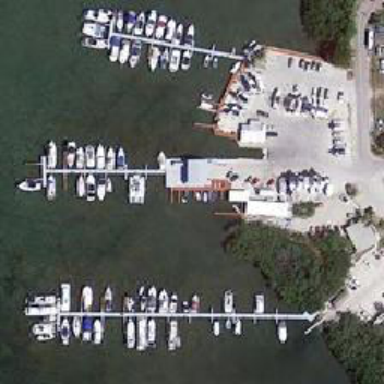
This is a big lake .